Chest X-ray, PA view. Patient: 54 years old, sex M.
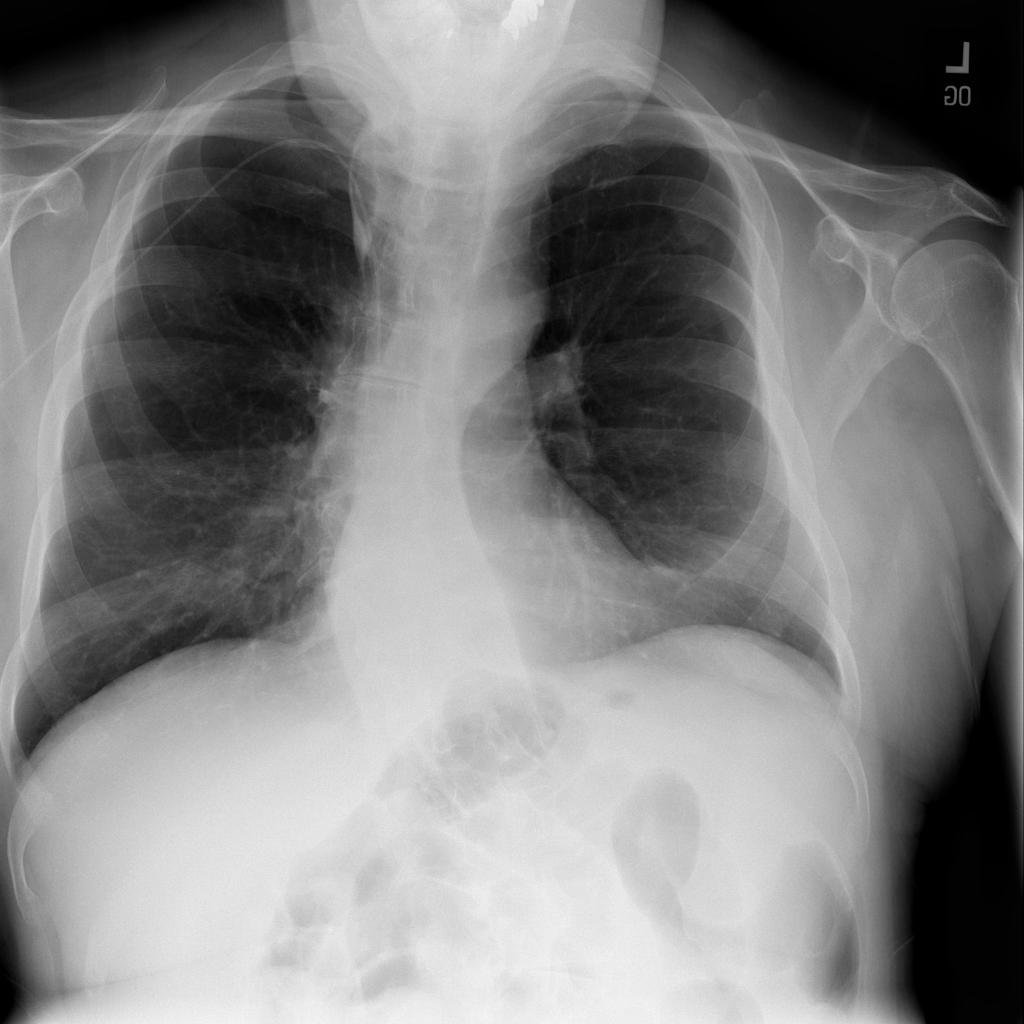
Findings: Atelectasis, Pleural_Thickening